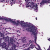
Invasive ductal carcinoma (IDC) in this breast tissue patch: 1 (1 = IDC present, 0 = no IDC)